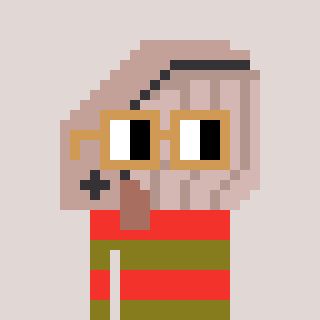
a pixel art character with square brown glasses, a whale-shaped head and a gunk-colored body on a warm background